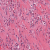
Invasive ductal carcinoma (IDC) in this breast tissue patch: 0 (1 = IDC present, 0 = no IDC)